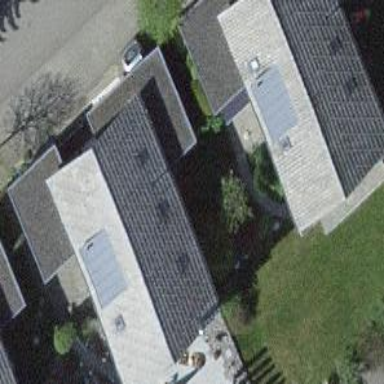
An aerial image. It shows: Residential building.